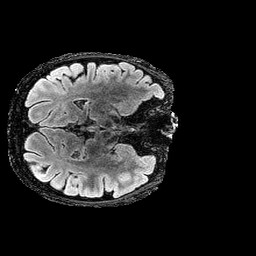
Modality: FLAIR
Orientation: axial
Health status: ill
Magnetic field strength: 3 T